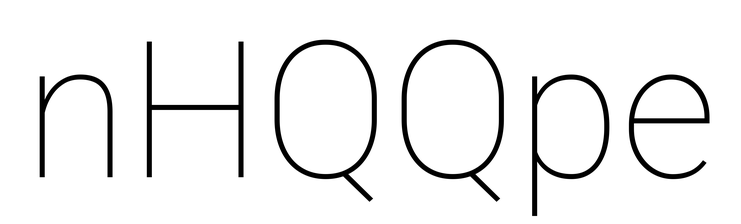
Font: Roboto_Thin